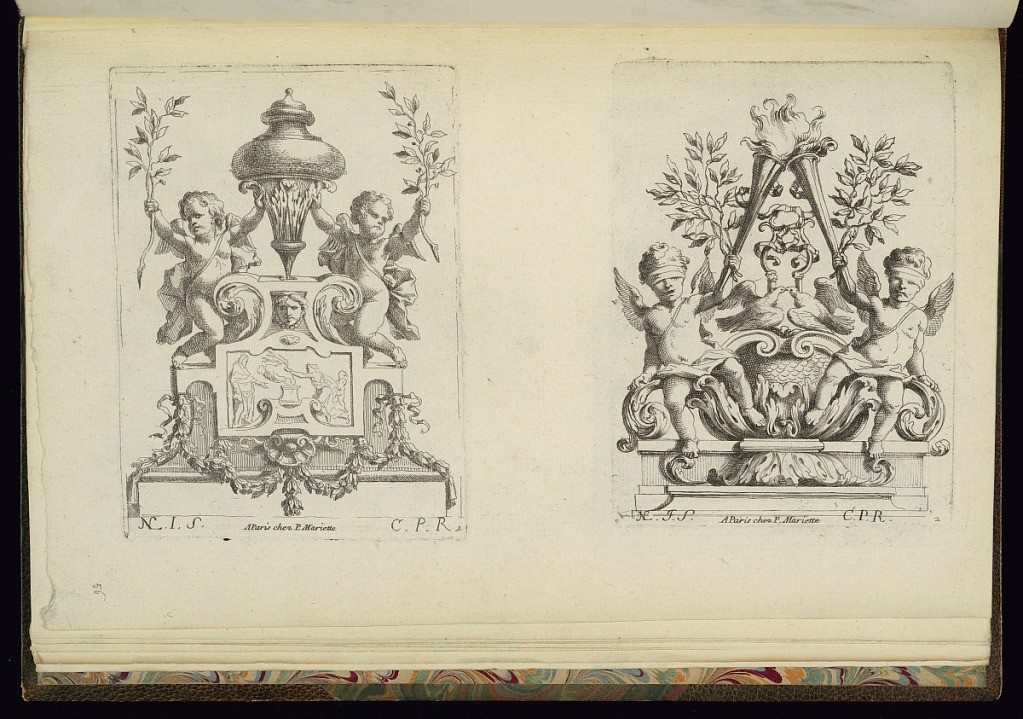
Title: Two Ornament Designs
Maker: Nicolas Pierre Loir, French, 1624 - 1679
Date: ca.1660–1713
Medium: Etching on paper
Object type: Print
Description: Two plates of ornament designs printed side-by-side on a single sheet. The designs feature putti (the two on the right plate are blindfolded), flaming torches, a vase, plinths, cartouches with figures, mask (mascaron), birds, shell, foliate branches, festoons of leaves, ribbons, fish scale pattern, foliate scrolls, and scrolling leaves (rinceaux). The plates are signed and numbered.